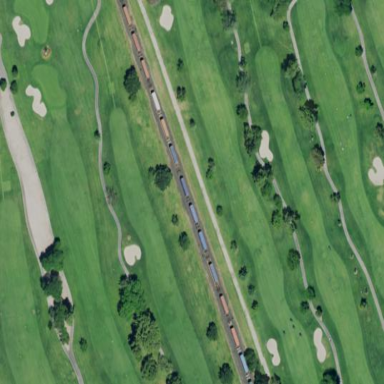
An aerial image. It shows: Grassy area designated as golf fairway.